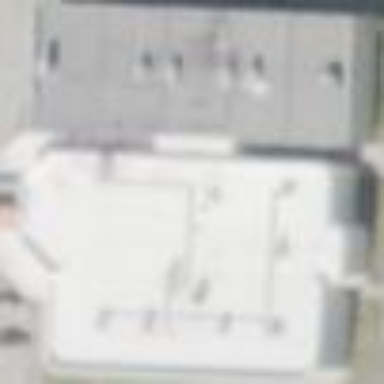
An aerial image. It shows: Cinema building.